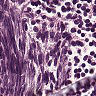
Metastatic tissue present: no